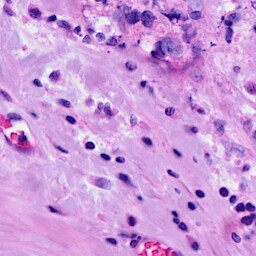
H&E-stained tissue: Breast